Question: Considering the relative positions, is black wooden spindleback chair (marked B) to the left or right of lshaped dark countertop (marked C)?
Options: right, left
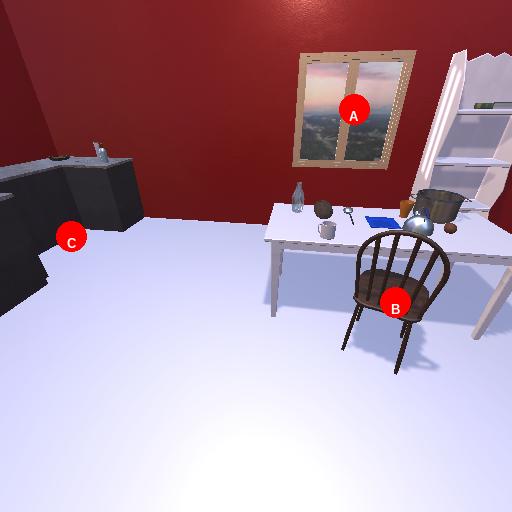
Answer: right